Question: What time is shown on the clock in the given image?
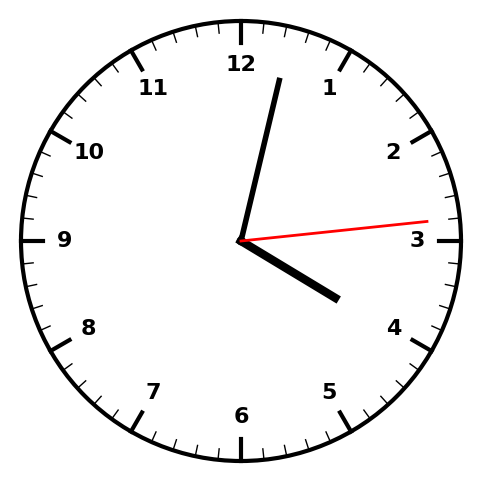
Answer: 04:02:14